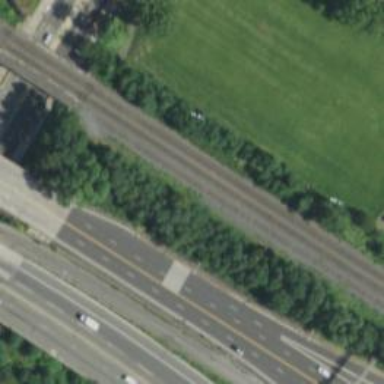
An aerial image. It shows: Railway line on embankment.